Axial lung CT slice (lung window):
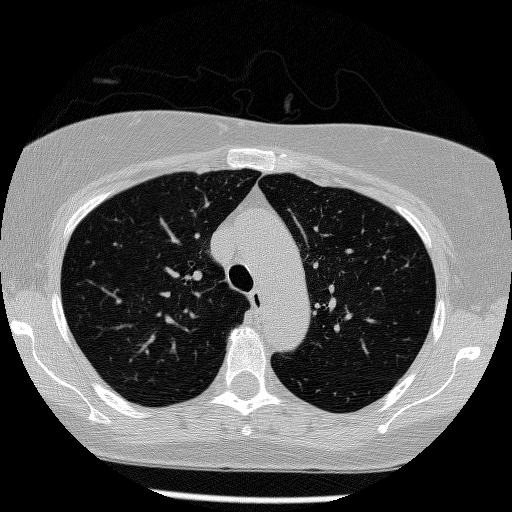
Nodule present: no